Aerial crown-view tile of a tropical tree (Barro Colorado Island, Panama), acquired 20250818:
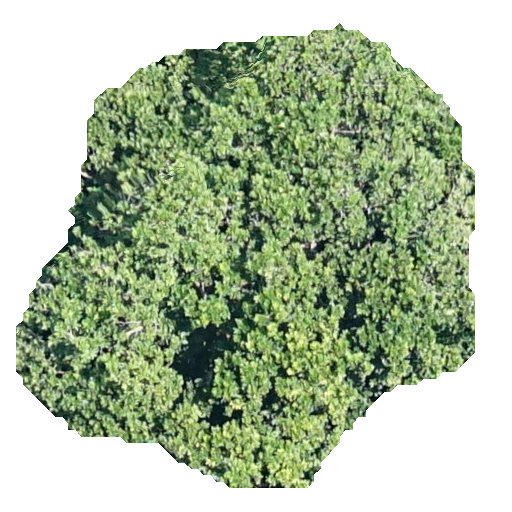
Species: Anacardium excelsum
GBIF accepted scientific name: Anacardium excelsum
Crown area: 222.492 m²